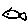
Label: fish